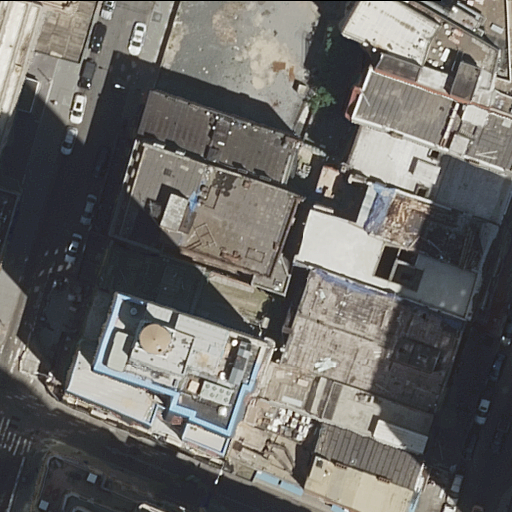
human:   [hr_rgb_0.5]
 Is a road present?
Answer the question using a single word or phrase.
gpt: yes

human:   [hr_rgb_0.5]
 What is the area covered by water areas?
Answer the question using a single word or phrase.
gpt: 0m2

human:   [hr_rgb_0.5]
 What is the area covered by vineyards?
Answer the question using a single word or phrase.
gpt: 0m2

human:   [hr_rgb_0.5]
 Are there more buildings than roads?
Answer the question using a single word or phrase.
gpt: yes

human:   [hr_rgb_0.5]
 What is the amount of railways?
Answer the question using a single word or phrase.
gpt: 0

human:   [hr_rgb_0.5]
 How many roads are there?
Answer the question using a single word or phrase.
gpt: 6

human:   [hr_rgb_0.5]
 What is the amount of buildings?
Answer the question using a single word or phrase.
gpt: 15

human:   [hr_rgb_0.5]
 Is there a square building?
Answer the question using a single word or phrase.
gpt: no

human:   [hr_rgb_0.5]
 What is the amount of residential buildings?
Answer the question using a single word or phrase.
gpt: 14

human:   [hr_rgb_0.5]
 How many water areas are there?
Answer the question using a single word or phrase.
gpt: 0

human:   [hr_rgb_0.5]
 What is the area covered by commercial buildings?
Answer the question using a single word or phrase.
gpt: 0m2

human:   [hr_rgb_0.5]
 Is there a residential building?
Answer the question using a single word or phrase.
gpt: yes

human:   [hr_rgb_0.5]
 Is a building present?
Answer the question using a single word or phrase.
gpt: yes

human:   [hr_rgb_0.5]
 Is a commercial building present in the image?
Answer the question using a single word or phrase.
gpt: no

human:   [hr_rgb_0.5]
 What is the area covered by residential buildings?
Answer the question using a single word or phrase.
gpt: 5679m2

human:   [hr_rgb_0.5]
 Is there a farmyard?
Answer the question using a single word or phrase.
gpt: no

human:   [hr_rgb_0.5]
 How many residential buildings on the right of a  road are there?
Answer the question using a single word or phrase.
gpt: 13

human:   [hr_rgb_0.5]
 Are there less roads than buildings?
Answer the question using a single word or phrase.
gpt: yes

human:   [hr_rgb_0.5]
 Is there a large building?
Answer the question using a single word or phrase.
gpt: yes

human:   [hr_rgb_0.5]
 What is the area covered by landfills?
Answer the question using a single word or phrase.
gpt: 0m2

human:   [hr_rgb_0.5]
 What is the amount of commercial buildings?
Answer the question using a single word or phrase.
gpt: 0

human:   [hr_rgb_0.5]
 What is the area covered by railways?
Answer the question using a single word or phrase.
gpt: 0m2

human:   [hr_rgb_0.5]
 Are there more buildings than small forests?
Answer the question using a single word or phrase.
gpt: yes

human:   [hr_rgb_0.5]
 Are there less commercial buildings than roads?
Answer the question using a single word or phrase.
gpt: yes

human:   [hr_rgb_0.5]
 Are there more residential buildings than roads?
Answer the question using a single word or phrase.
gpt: yes

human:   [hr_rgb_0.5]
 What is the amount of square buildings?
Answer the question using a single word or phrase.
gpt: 0

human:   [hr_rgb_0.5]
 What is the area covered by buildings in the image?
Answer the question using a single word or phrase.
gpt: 6007m2

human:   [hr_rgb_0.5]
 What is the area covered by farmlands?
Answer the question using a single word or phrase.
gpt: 0m2

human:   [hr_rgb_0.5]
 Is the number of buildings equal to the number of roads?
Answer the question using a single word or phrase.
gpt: no

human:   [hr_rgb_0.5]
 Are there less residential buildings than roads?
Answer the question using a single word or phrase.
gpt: no

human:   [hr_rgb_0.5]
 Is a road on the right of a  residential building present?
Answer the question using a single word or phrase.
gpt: yes

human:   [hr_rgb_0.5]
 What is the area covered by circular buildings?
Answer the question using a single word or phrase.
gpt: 0m2

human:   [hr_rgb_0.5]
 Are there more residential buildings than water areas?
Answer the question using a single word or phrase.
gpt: yes

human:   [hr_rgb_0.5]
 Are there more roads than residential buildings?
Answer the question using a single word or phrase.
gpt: no

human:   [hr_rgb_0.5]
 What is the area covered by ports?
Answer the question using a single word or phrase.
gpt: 0m2

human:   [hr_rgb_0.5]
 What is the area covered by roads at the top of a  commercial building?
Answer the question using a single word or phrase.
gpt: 0m2

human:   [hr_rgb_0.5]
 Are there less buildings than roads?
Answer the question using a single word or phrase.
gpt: no

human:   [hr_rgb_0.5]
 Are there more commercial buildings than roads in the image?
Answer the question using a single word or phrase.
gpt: no

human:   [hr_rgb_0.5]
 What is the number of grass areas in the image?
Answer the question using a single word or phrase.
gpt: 0

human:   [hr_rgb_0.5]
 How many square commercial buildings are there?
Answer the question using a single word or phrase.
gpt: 0

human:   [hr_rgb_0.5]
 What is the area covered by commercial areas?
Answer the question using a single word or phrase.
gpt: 0m2

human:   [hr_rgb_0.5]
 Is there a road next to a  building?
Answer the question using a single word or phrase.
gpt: yes

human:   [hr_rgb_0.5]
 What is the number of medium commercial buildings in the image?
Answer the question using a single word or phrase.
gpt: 0

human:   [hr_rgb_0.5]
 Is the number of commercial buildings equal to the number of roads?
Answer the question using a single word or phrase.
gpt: no

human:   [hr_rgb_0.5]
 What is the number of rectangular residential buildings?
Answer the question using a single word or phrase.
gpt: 7

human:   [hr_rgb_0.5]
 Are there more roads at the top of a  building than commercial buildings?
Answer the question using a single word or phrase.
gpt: yes

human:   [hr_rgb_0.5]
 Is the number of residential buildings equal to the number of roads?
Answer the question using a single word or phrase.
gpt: no

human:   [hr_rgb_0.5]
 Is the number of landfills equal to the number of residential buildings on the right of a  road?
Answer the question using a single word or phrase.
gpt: no

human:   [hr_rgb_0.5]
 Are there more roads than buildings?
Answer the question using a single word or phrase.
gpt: no

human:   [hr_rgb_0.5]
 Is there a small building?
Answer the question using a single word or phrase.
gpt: yes

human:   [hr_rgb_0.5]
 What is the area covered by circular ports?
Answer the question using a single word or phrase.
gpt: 0m2

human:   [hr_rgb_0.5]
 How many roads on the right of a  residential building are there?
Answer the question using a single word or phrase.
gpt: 2

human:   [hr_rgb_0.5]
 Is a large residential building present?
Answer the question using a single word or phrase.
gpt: yes

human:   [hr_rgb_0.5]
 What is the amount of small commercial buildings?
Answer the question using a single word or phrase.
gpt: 0

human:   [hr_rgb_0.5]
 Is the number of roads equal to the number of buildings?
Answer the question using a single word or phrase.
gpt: no

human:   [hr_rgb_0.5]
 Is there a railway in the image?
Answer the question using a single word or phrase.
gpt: no

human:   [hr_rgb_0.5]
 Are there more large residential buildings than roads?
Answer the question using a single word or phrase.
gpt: no

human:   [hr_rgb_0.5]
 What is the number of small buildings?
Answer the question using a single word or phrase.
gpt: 1

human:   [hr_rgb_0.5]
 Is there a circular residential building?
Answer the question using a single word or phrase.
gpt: no

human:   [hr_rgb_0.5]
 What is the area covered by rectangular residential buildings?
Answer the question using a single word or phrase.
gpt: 2087m2

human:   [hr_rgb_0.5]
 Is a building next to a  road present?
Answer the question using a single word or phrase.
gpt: yes

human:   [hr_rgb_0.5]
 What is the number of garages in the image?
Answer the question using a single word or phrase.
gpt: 0

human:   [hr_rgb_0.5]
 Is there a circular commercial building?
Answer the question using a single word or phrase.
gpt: no

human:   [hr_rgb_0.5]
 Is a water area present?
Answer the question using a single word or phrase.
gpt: no